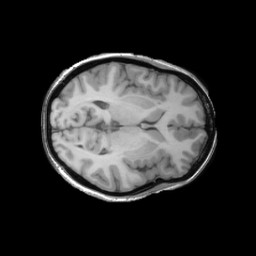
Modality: T1w
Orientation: axial
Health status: ill
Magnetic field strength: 3 T